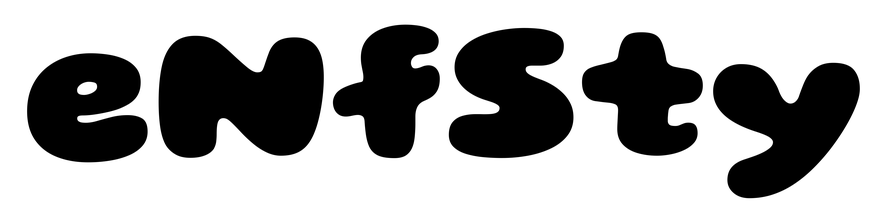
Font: Gluten_Black